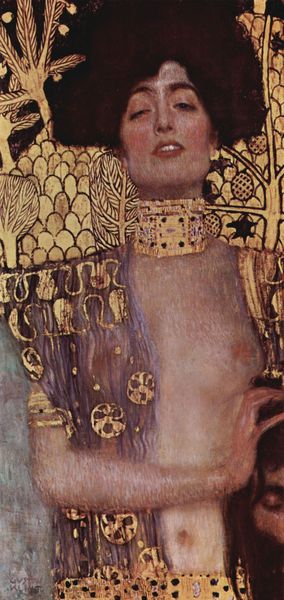
Titel: Judith mit dem Haupt Holofernes (zerstört)
Künstler: Gustav Klimt
Standort: Wien
Institution: Österreichische Galerie im Belvedere
Schlagwörter: akt, baum, blätter, dunkel, gemälde, hand, haut, kopf, körper, mann, nackt, schatten, umhang, gelb, ocker, äste, ausschnitt, blumen, braun, brust, busen, finger, frau, frisur, grau, haar, hell, jahrhundertwende, kleid, kleider, licht, mund, nase, schmuck, schwarz, stirn, blick, rot, schal, schleier, tuch, malerei, muster, ornament, symbolismus, bart, hose, arm, arme, augen, bibel, gesicht, halten, haupt, holofernes, judith, kleidung, mensch, salome, bild, bildnis, hals, hände, portrait, öl, auge, gold, haare, kostüm, lange haare, mantel, stoff, stoffe, tücher, blatt, pflanze, augenbrauen, frontal, kinn, lippen, locke, locken, rosa, rouge, schulter, schultern, rund, lächeln, taille, brüste, lasziv, modell, halsband, abstrakt, duktus, jugendstil, detail, dekor, ornamente, nabel, bauch, halbakt, halbnackt, teint, augenbraue, bauchnabel, brustwarze, brustwarzen, halsschmuck, klimt, stola, halskette, bauer, punkte, offen, vergoldet, wandern, urlaub, form, sex, kreise, österreich, ranke, femme fatale, zähne, halbportrait, hubi, hüfte, durchsichtig, schwül, wien, verkrampft, männerkopf, madonna, gustav, art deco, sezession, secession, art deko, verzückung, titten, maniriert, blattgold, sexualität, gustav klimt, judit, neglige, hhare, bloch, adele, klimpt, beethovenfries, effimer, woen, exaltiert, verekrampft, sterne#